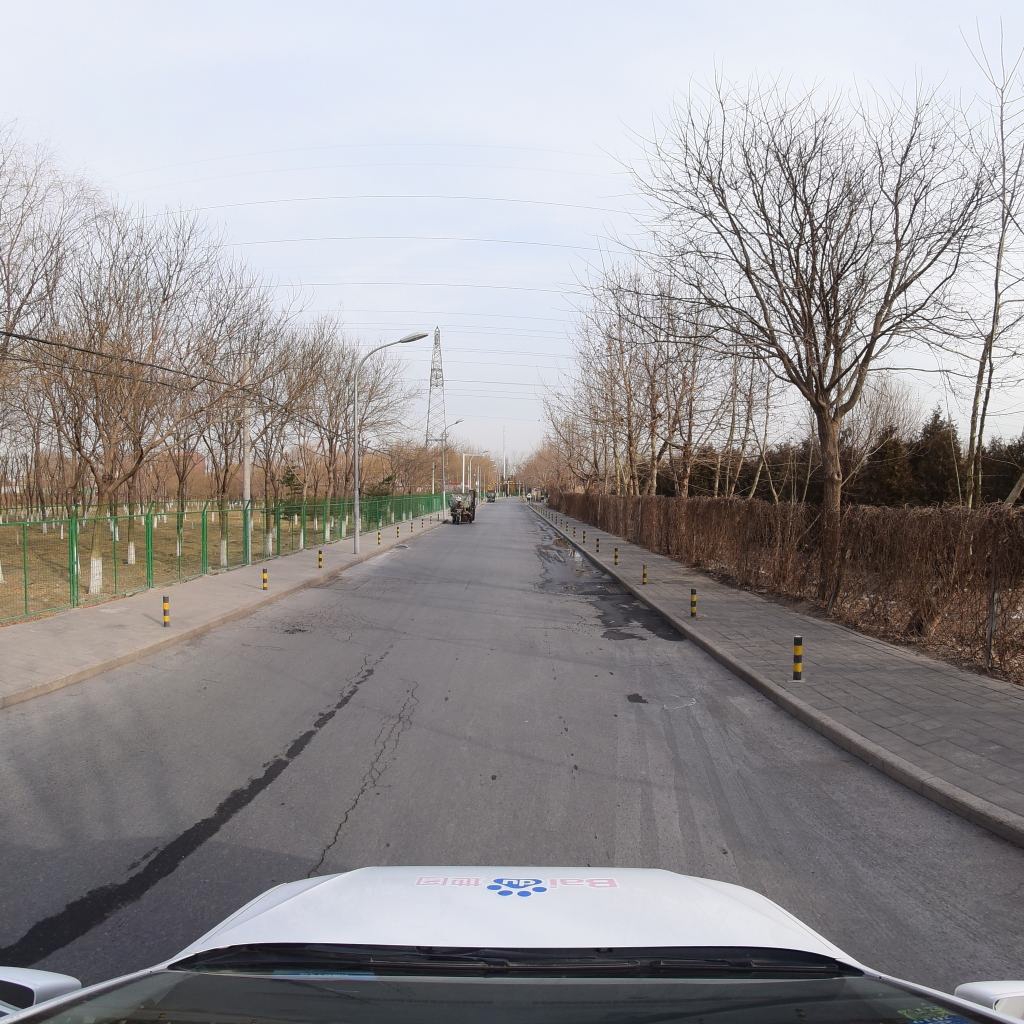
Region: Fengtai
Road damage annotations: longitudinal crack, longitudinal crack, alligator crack